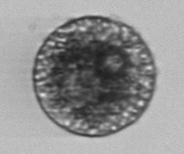
Label: Vicicitus_globosus